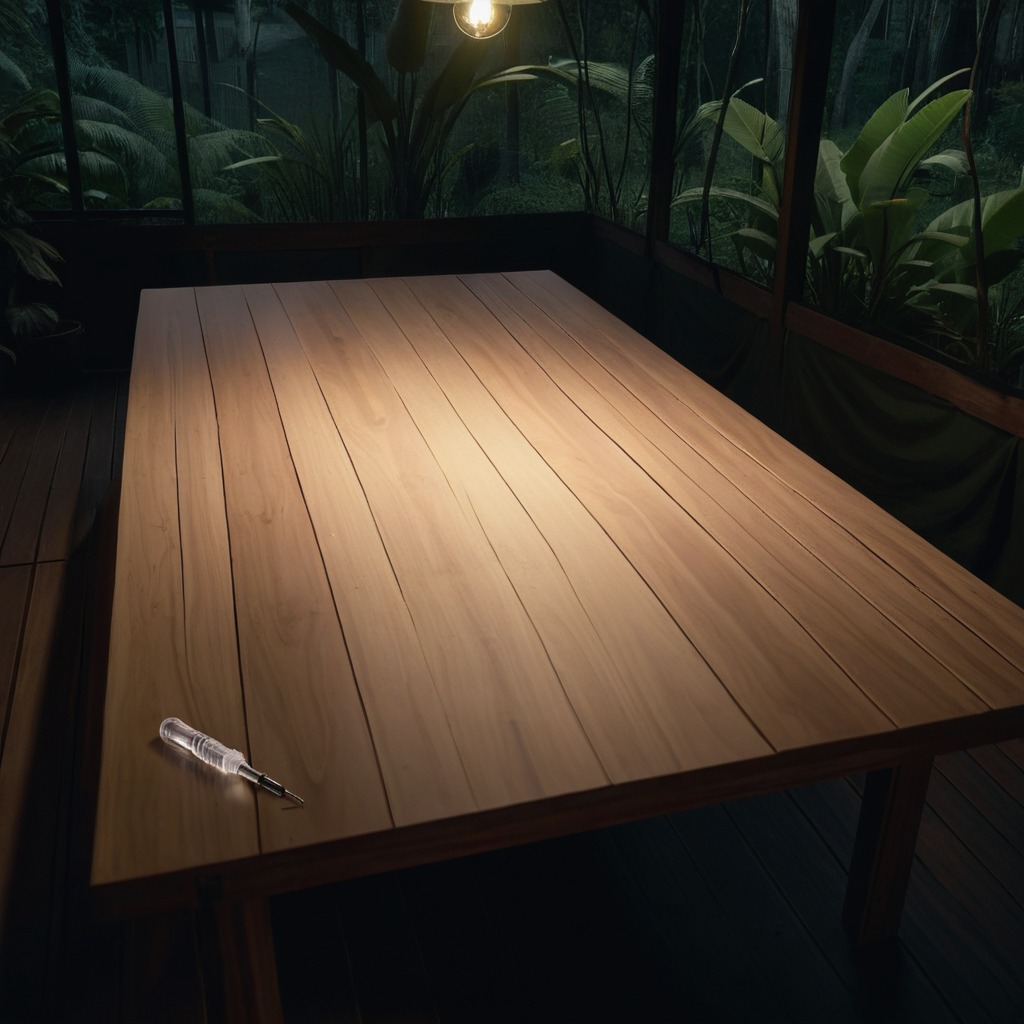
A screwdriver lies on the wooden table inside a jungle field workshop tent at night.